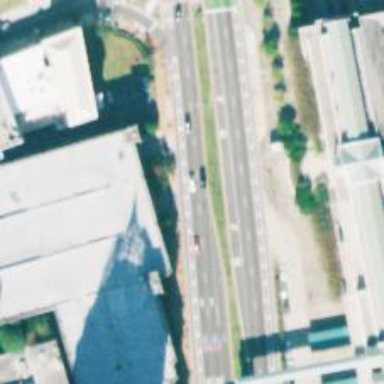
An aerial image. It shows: This image shows trunk highway that functions as expressway.